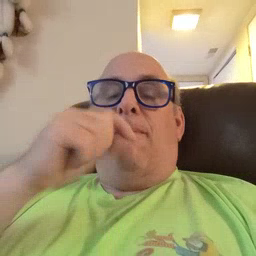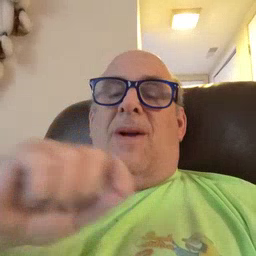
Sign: pencil